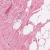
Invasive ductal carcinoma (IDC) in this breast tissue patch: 0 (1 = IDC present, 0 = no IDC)